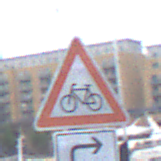
Verkehrszeichen: RadverkehrRechts
Zusatzzeichen unten: RichtungsangabeDurchPfeile5
Umgebung: Outdoor, Urban
Tageszeit: MorningAfternoon
Wetter: Overcast
Licht: Natural
Jahreszeit: NotSpecified
Kontrast: LowContrast